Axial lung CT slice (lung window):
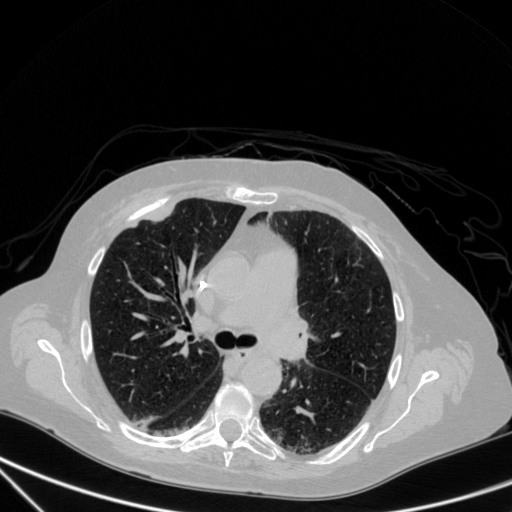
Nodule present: yes
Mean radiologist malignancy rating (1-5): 4